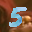
Label: 5